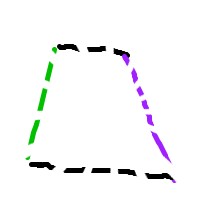
Shape: trapezoid